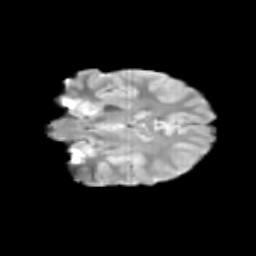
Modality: T2w
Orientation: coronal
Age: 10
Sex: male
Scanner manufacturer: siemens
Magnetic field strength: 3 T
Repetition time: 3.8 s
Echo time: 0.07 s